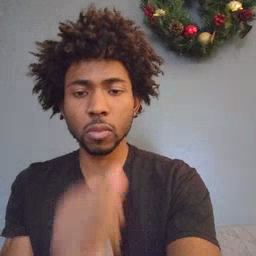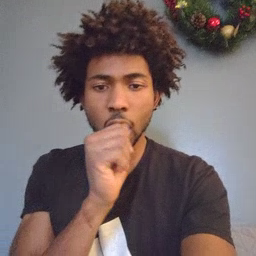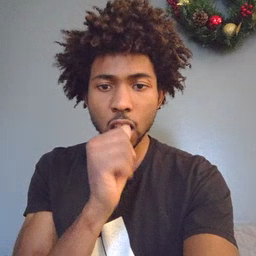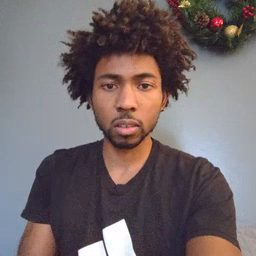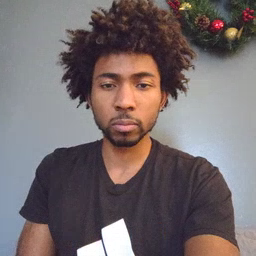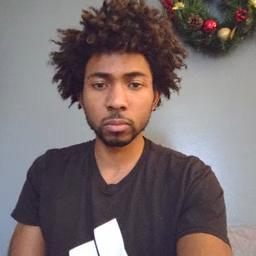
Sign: nuts